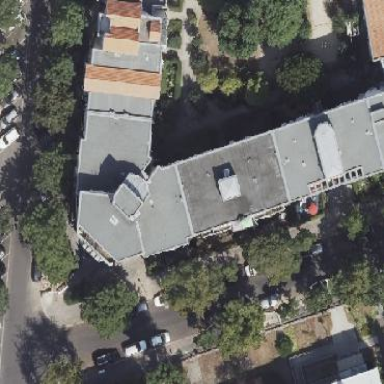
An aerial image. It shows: Building with apartments and flat roof.